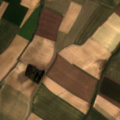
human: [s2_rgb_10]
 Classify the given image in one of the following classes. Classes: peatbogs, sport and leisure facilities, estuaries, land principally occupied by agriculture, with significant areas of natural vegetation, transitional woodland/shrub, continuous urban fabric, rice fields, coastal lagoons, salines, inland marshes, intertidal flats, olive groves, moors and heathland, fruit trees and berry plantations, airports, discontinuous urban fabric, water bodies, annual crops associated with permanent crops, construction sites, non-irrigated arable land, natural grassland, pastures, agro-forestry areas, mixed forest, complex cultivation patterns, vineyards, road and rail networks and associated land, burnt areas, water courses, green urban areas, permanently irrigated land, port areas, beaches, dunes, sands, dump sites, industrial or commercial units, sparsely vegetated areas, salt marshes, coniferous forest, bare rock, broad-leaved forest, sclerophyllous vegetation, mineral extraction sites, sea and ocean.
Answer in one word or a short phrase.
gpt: non-irrigated arable land, land principally occupied by agriculture, with significant areas of natural vegetation